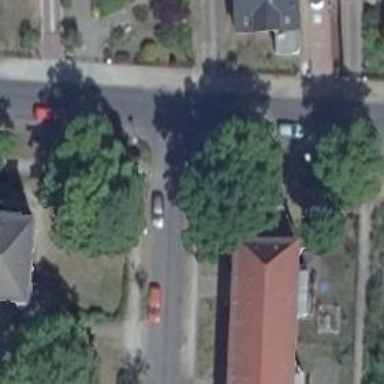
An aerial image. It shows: Avenue of trees.